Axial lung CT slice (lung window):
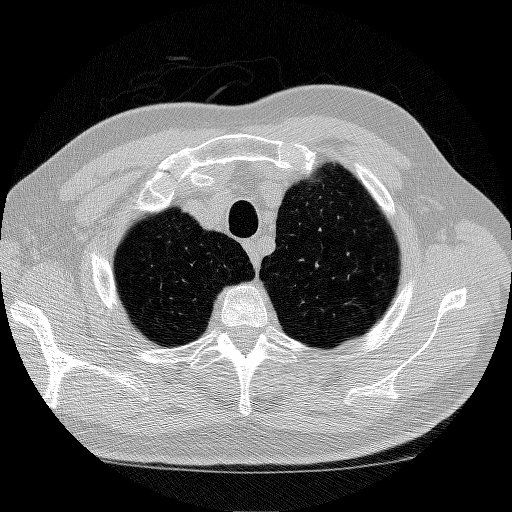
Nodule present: no